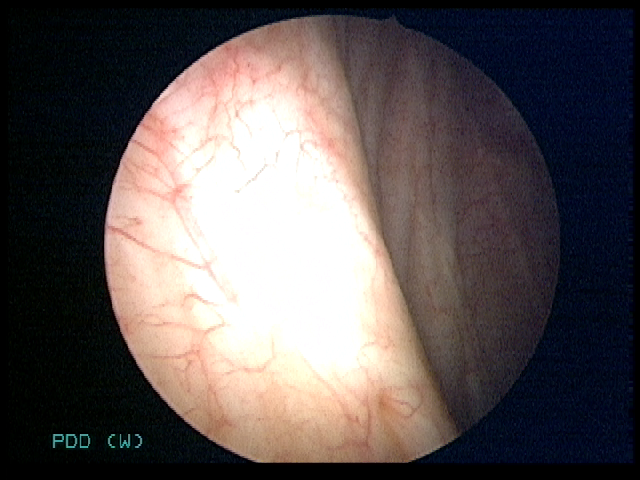
Modality: WLC
Class: Non-malignant
Subclass: InflammationNOS
Lesion: L2
Morphology: Non-papillary
Bladder cancer association: No